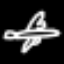
Label: airplane